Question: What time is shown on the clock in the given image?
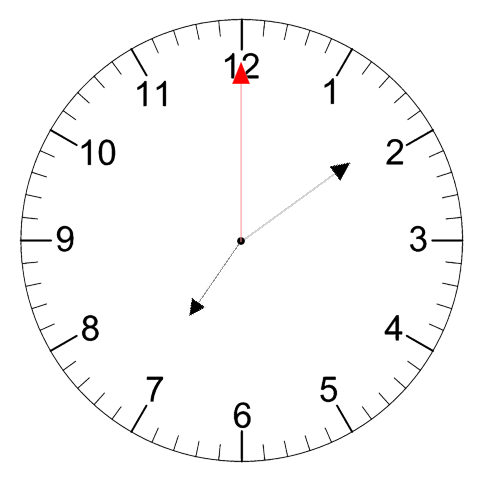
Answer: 07:09:00